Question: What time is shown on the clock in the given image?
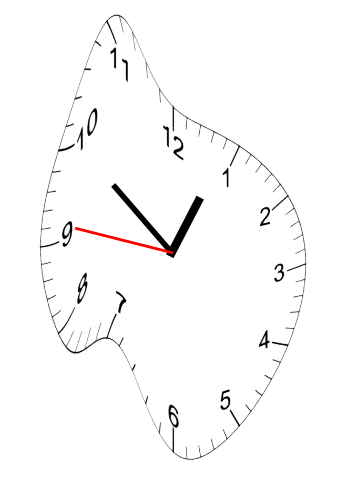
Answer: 12:50:46